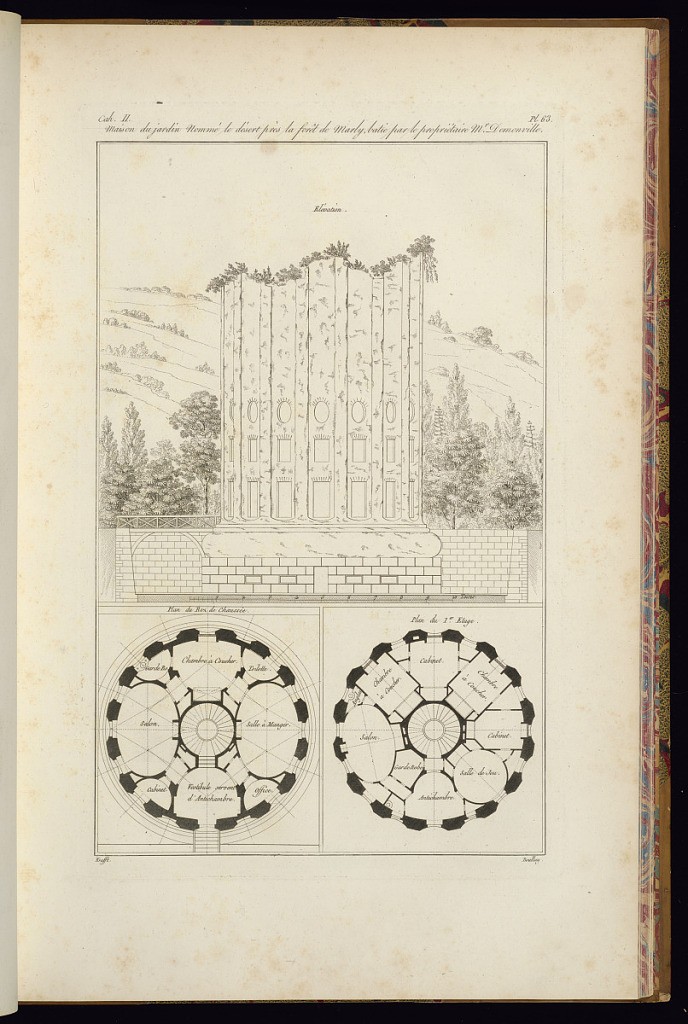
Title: Maison du jardin Nommé le desert près la forêt de Marly, batie par le propriétaire Mr. Demonville
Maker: Jean-Charles Krafft, French, 1764 - 1833
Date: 1812
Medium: Etching and engraving on paper
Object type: Print
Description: An architectural print with an exterior elevation and two floor plans for a garden folly house in the form of a ruined fluted column. The plate is titled, numbered, and signed.